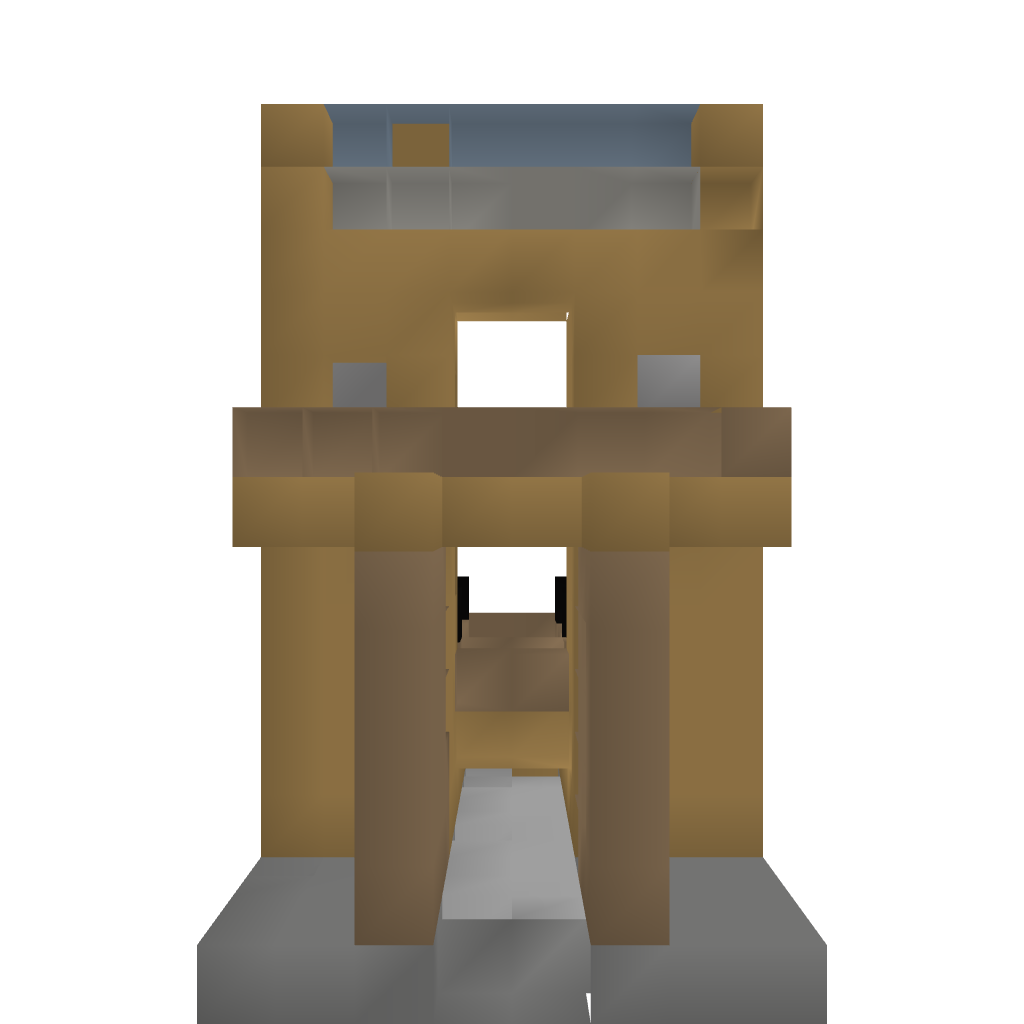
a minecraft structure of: Boat house and lighthouse